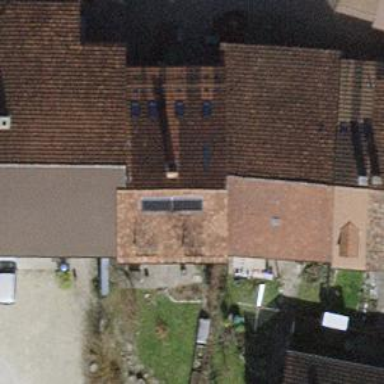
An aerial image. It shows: Building with tiled roof.